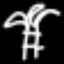
Label: palm tree